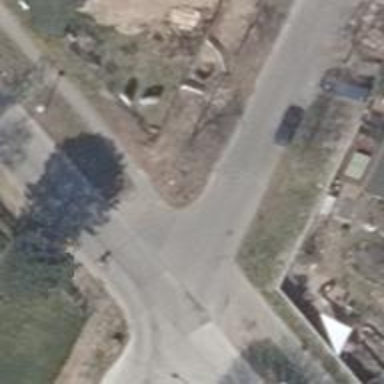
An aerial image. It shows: Residential road.